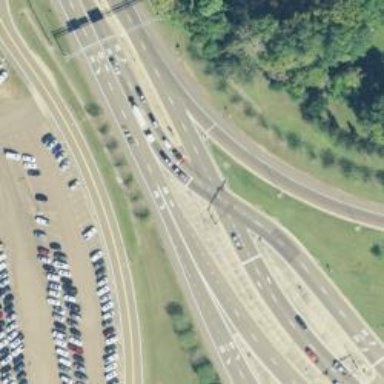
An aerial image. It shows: Trunk link highway.